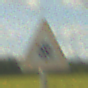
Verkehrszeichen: SchneeOderEisglaette
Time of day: Midday
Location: Outdoor (RoadRail)
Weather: PartlyCloudy
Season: NotSpecified
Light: Natural